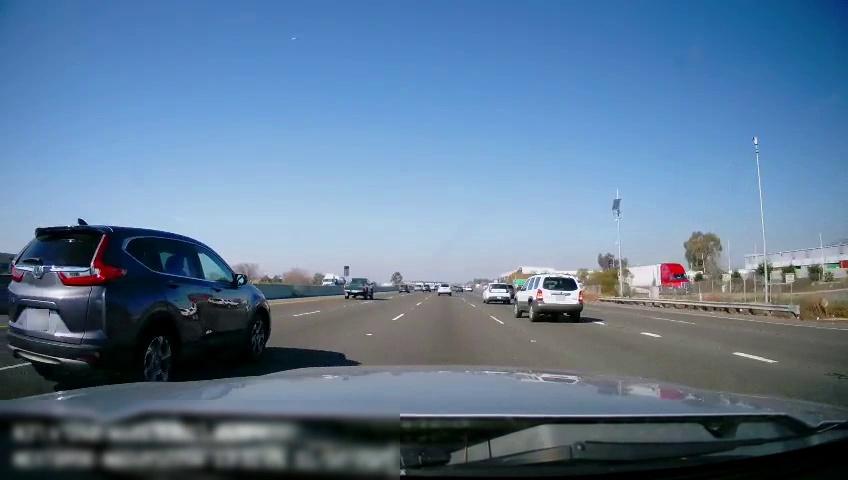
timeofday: Day
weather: Sunny
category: Drivable Space
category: Vehicles | Truck
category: Vehicles | Truck
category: Vehicles | SUV
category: Vehicles | Car
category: Vehicles | SUV
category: Vehicles | Car
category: Vehicles | Truck
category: Vehicles | SUV
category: Vehicles | SUV
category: Lanes | Current Lane
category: Lanes | Current Lane
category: Lanes | Alternate Lane
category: Lanes | Alternate Lane
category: Lanes | Alternate Lane
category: Lanes | Alternate Lane
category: Lanes | Alternate Lane
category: Traffic | Signs
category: Traffic | Signs